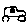
Label: car